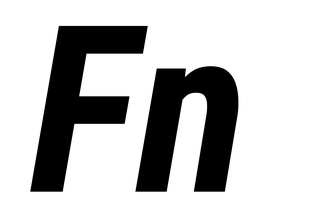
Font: Roboto-Italic_Condensed_Bold_Italic